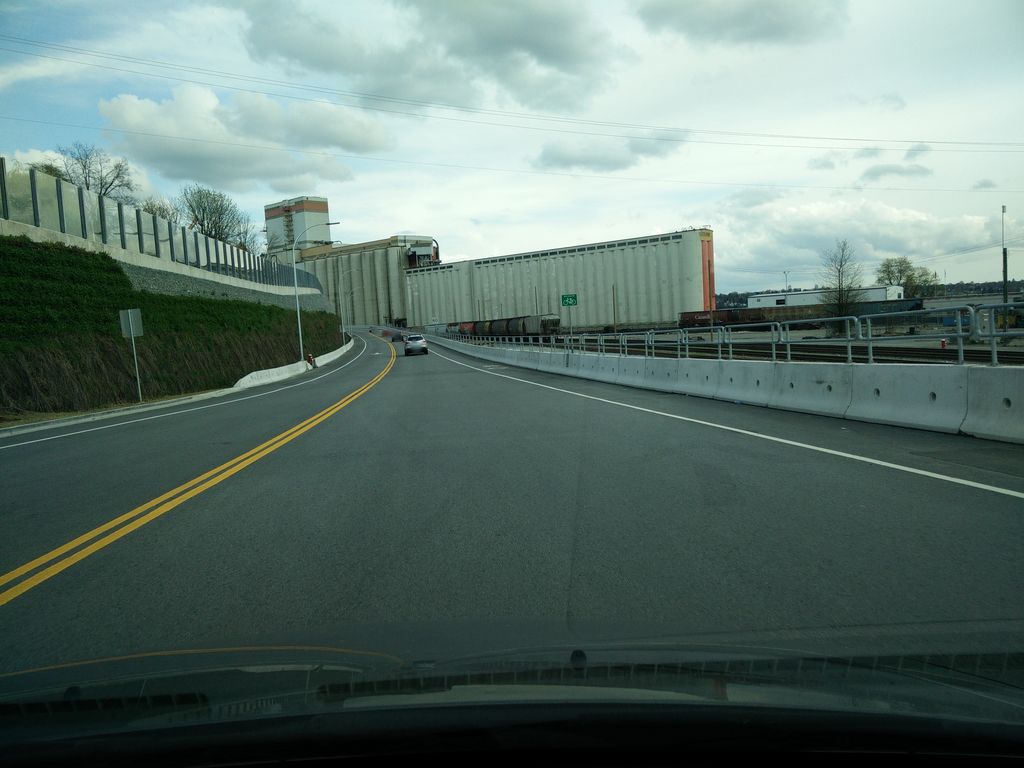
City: vancouver